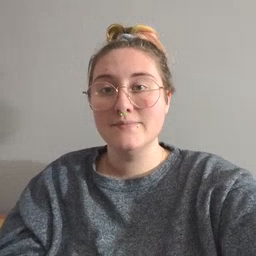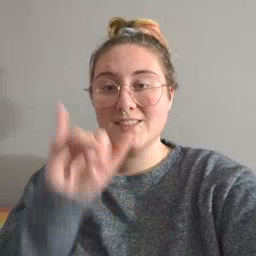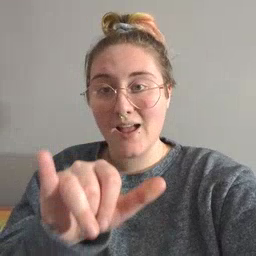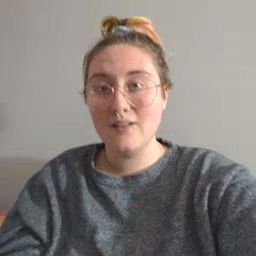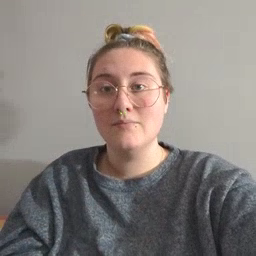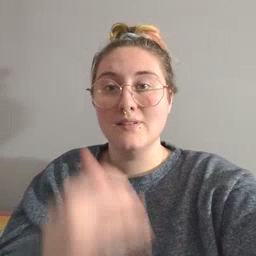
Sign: stay